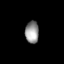
Tissue: lung
Cell type: Myeloid cells
Senescence score: 0.6686
Nuclear area (px): 296
Mean DAPI intensity: 148.682